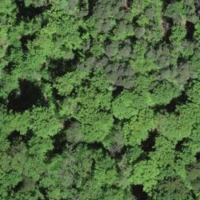
EUNIS habitat code: 41
Species observed at this site:
Calopteryx virgo